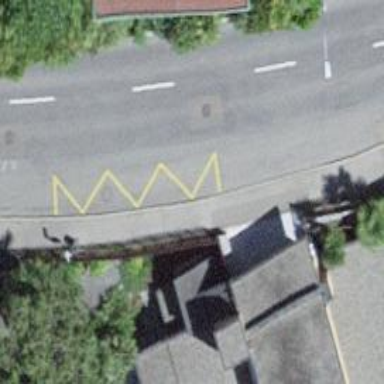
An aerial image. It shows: Bus stop with platform for public transport.